Interaction volume radius: 10 \u00c5
Interaction volume height: 30 \u00c5
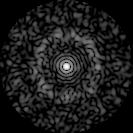
Disorder parameter: 0.8161